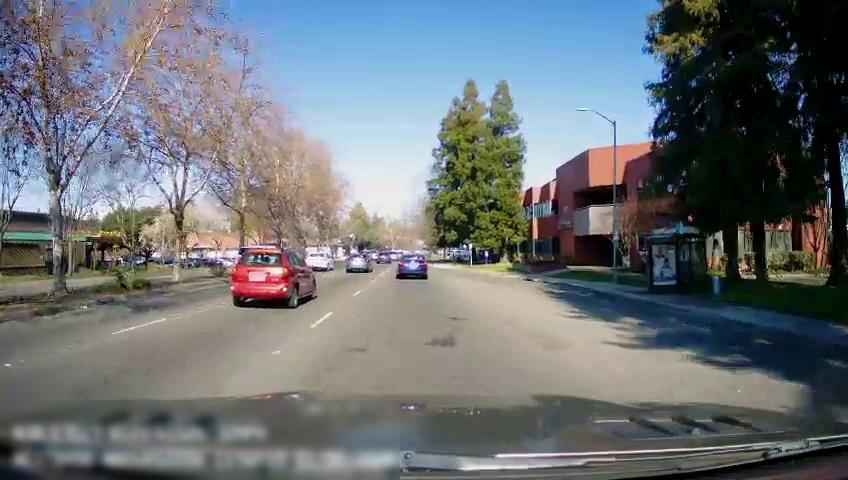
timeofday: Day
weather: Sunny
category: Drivable Space
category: Vehicles | Car
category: Vehicles | Car
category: Vehicles | Car
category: Vehicles | SUV
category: Vehicles | Car
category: Vehicles | Car
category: Lanes | Current Lane
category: Lanes | Alternate Lane